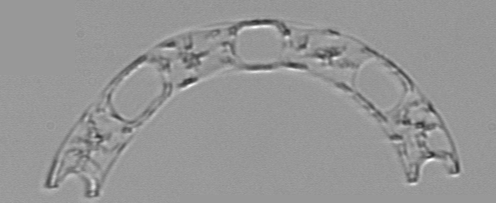
Label: Eucampia